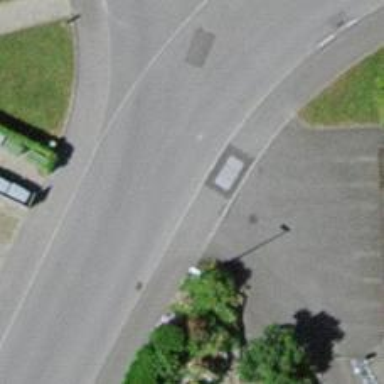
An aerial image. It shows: Kerb barrier.